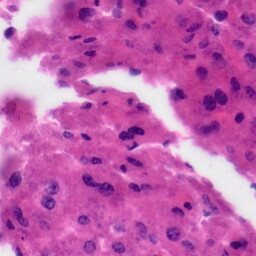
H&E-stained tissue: Liver